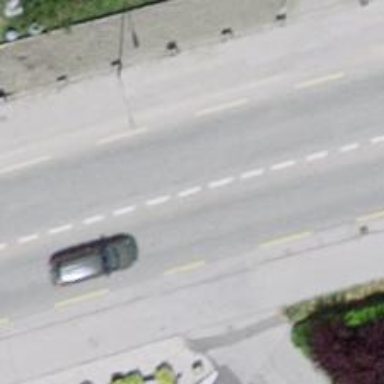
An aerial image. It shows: Primary road with asphalt surface and designated cycle lane.